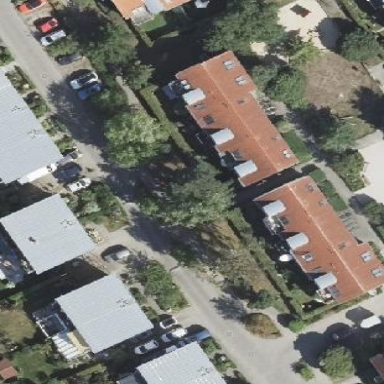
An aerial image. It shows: Gabled roof on building that houses apartments.